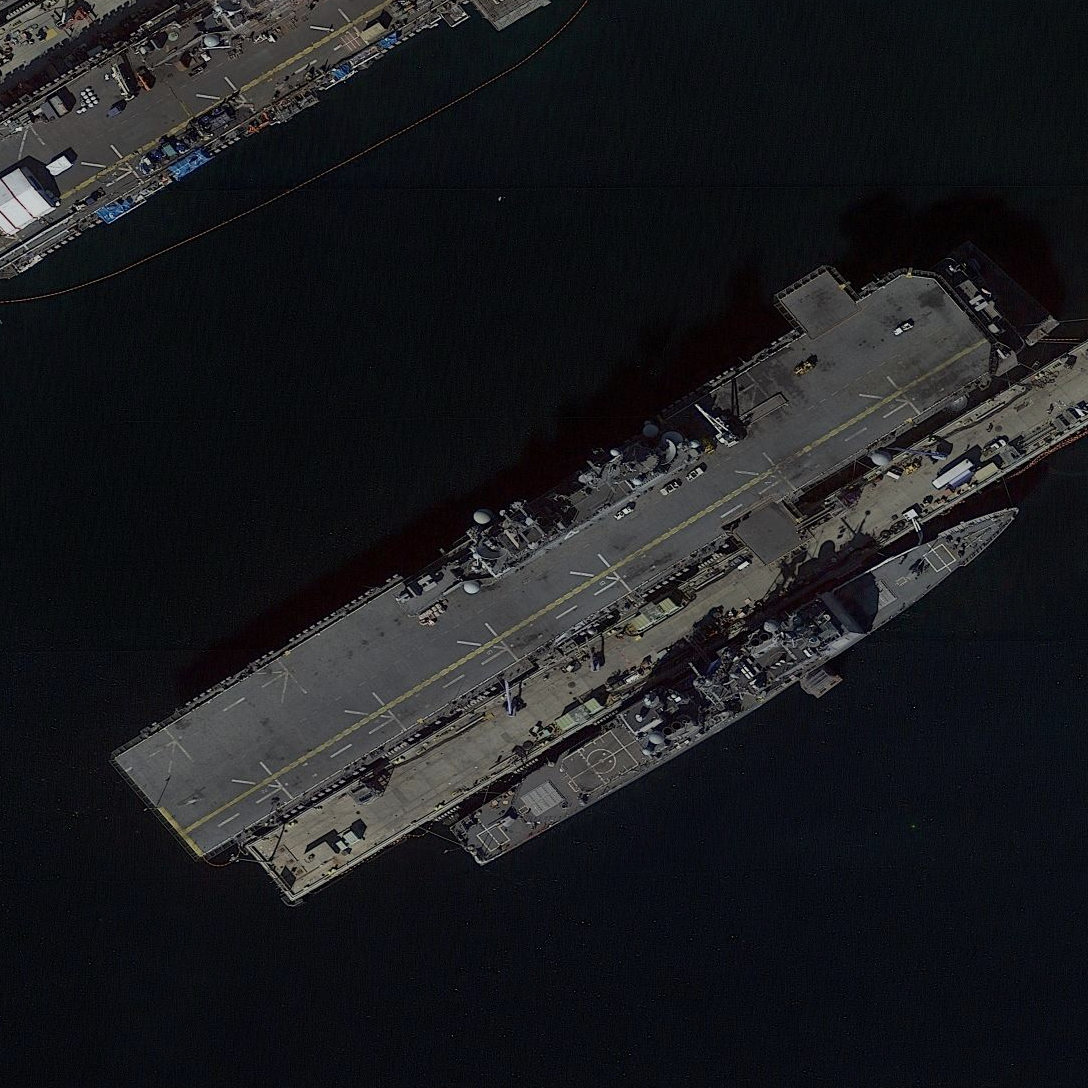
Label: assault